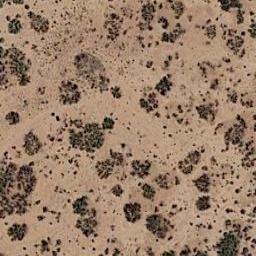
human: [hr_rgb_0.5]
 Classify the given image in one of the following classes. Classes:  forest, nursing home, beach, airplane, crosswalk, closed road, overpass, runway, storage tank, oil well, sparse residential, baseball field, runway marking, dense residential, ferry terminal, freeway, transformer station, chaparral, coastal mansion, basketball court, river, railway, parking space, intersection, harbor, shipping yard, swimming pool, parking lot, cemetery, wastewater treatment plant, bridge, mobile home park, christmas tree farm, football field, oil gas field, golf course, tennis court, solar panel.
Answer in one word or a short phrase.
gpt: chaparral